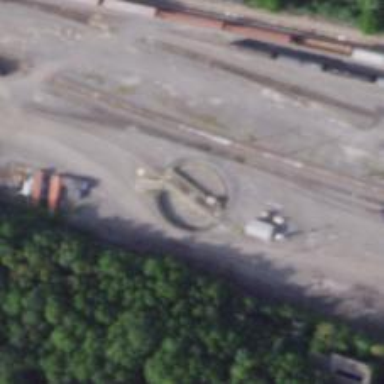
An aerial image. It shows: Railway turntable.